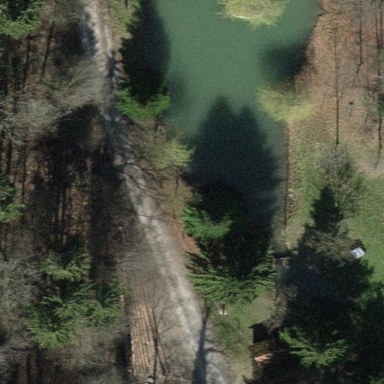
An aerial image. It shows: Peaceful pond surrounded by nature.